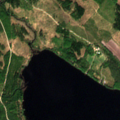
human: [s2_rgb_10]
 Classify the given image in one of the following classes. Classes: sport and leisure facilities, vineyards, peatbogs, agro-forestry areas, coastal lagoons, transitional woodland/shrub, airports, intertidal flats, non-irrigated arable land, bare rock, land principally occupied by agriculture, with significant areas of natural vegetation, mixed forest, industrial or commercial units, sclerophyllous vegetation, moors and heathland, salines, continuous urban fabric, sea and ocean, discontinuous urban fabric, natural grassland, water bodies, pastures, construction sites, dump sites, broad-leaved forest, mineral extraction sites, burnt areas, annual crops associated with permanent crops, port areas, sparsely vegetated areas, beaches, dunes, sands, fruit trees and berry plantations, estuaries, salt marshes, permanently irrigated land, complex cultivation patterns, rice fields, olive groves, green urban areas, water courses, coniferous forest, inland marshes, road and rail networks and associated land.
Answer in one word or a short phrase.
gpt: non-irrigated arable land, mixed forest, transitional woodland/shrub, water bodies